An envelope spectrum derived from a bearing vibration measurement is shown; the reference markers locate BPFO, BPFI, BSF and FTF for this bearing geometry and shaft speed. What is the most likely bearing condition (normal, inner_race, outer_race, ball)?
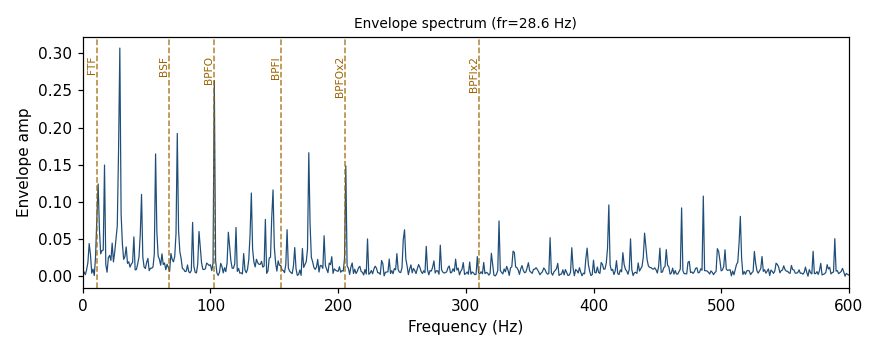
Answer: outer_race